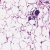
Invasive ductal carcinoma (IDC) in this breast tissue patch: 0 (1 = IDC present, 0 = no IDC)